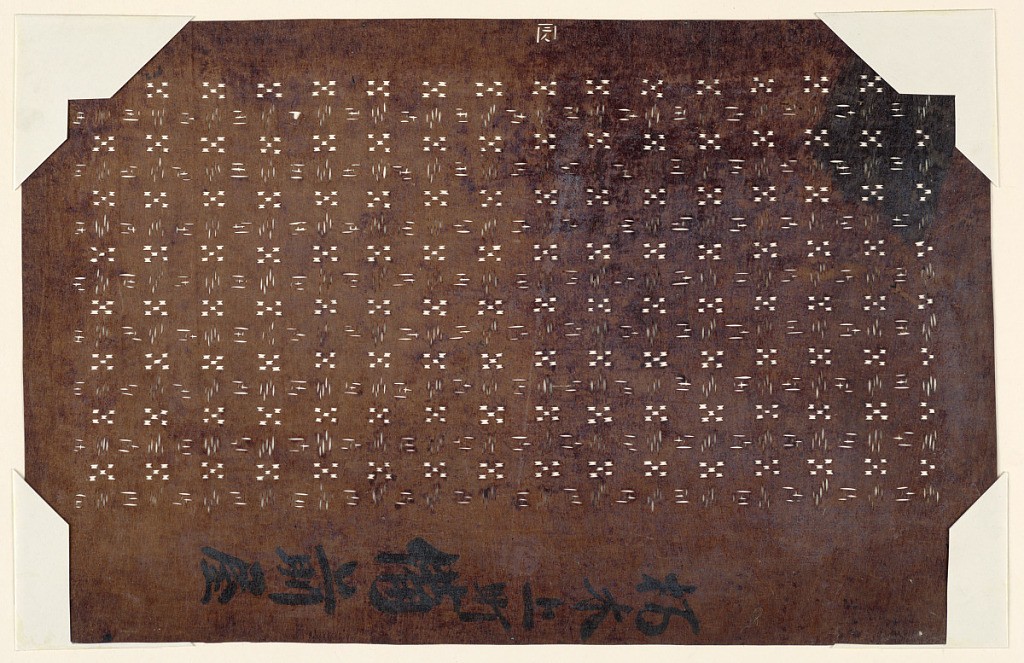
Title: Crosshatched Pattern
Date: late 18th - early 19th century
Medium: Mulberry paper (kozo washi) treated with fermented persimmon tannin (kakishibu)
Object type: Katagami
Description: This crosshatched pattern is alternating between abstract tiny slits using the carving technique and five little organic shapes that were punched out in a two - one - two design. The top has a character carved out, and the bottom has calligraphy written in black ink. There is a significant dark stain in the top right corner of the stencil.